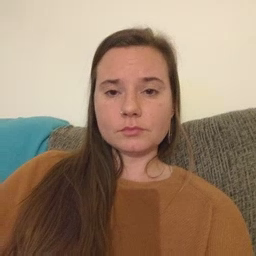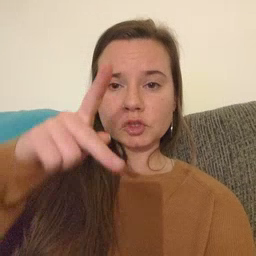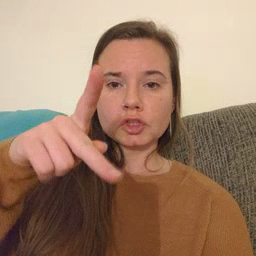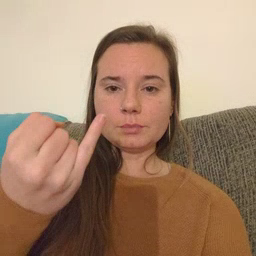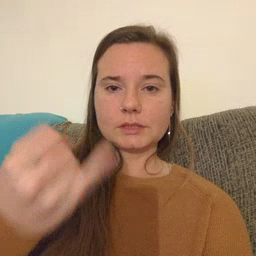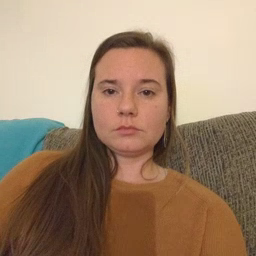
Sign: pajamas